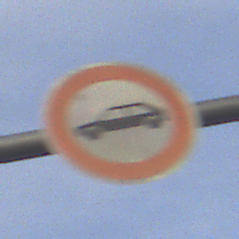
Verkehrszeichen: VerbotPersonenkraftwagen
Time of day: SunriseSunset
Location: Outdoor (Urban)
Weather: PartlyCloudy
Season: NotSpecified
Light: Natural